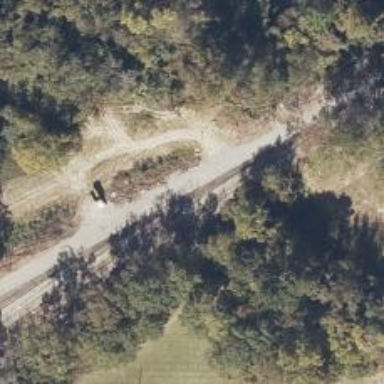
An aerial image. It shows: Rail spur service.